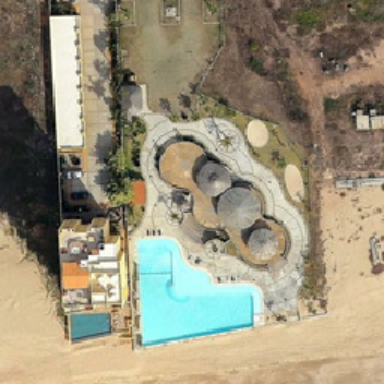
A swimming pool beside the resort .